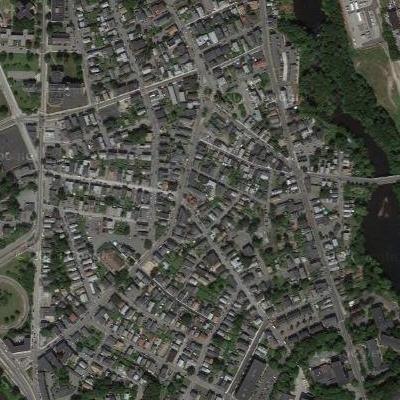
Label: Resident